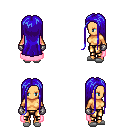
a pixel art fantasy rpg character, female body template, human, tanned skin, pink cape, gold greaves, blue extra-long hairstyle, metal gloves, white slippers, four views (front, back, left, right), 2x2 character sprite sheet, small pixel art, hard edges, no anti-aliasing